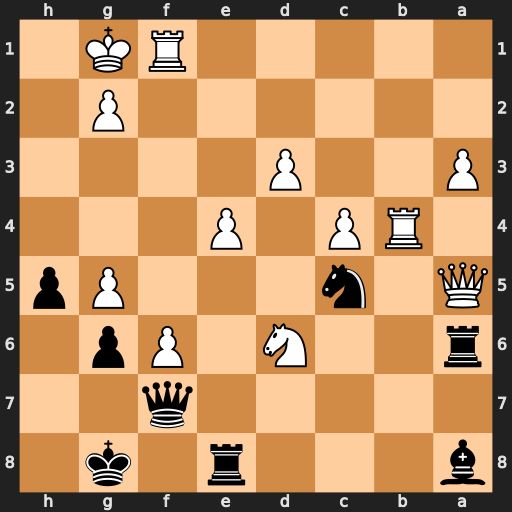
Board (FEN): b3r1k1/5q2/r2N1Pp1/Q1n3Pp/1RP1P3/P2P4/6P1/5RK1
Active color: b
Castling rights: -
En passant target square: -
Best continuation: Rxa5 Nxf7 Kxf7